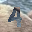
Label: 4